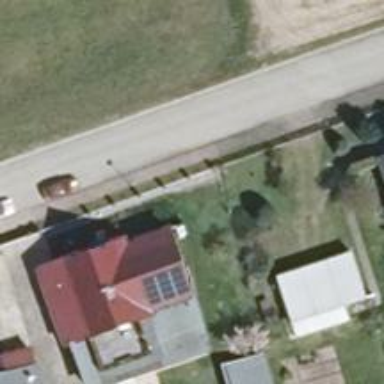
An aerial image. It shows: Grey house with flat roof. The house has multiple building parts.